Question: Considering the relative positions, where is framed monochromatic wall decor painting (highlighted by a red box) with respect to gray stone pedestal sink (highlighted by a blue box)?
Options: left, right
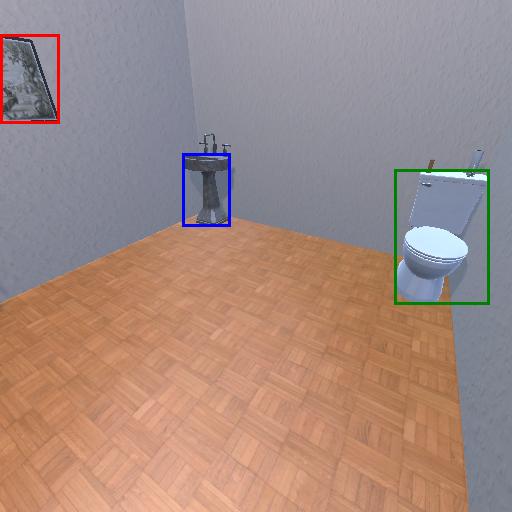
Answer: left